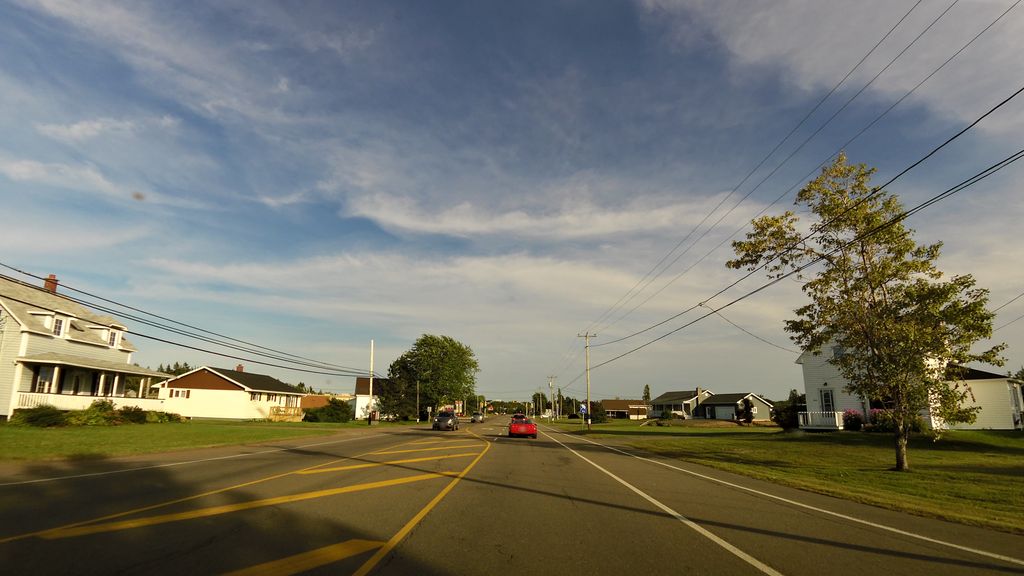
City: charlottetown